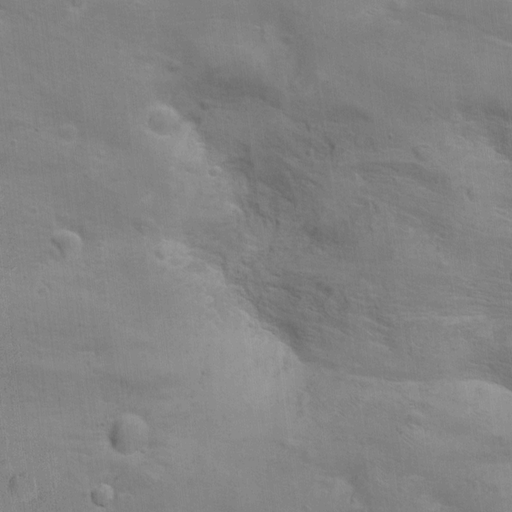
Classes present: Background